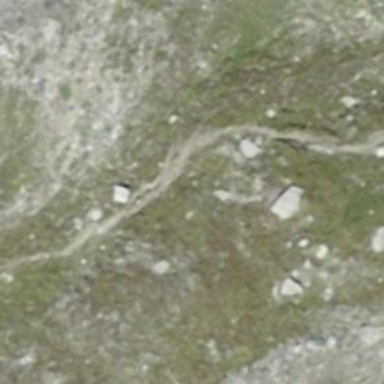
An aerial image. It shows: Path.